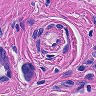
Metastatic tissue present: yes